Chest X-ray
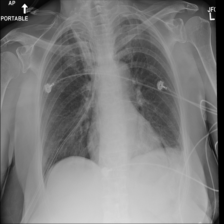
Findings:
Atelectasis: negative
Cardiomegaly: negative
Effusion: negative
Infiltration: negative
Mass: negative
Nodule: negative
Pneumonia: negative
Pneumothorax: negative
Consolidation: negative
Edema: negative
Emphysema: negative
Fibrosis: negative
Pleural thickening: negative
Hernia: negative